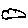
Label: cloud